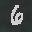
Label: 6